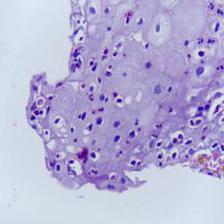
Diagnosis: OSCC